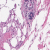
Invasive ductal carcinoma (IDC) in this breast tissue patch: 0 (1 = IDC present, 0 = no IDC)